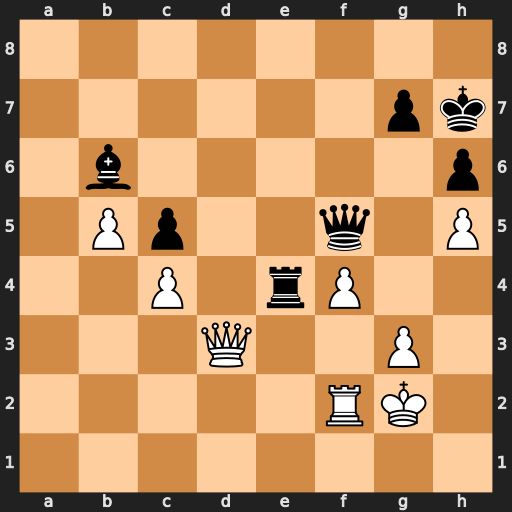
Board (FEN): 8/6pk/1b5p/1Pp2q1P/2P1rP2/3Q2P1/5RK1/8
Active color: w
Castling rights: -
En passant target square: -
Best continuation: Rf3 Kg8 Re3 Rxf4 gxf4